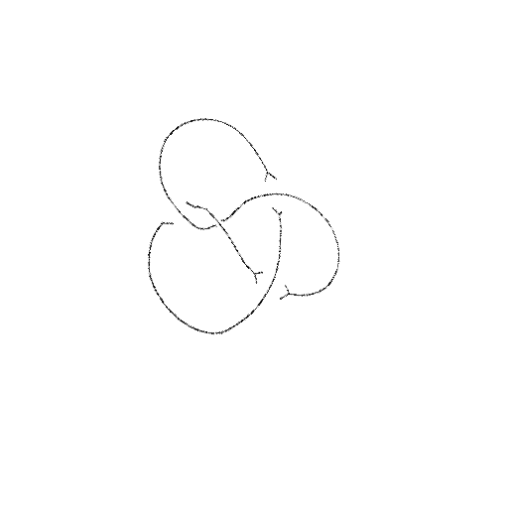
Crossing number: 4